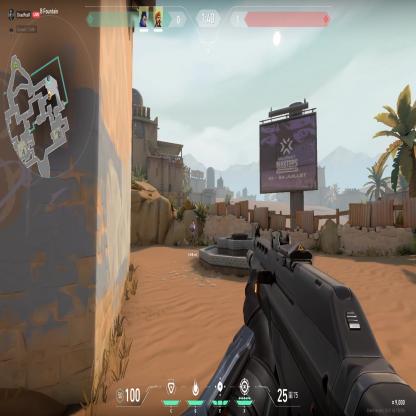
Label: teammate